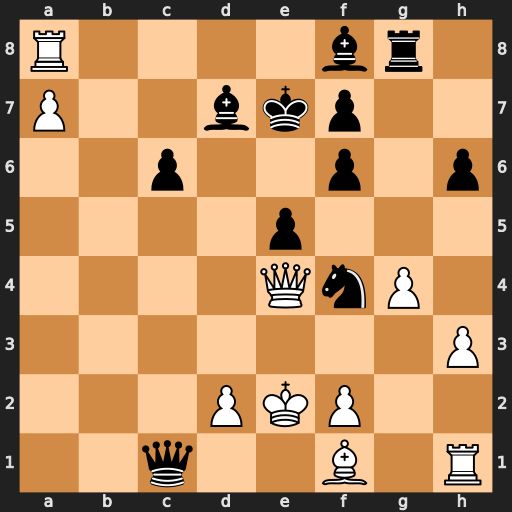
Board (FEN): R4br1/P2bkp2/2p2p1p/4p3/4QnP1/7P/3PKP2/2q2B1R
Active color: w
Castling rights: -
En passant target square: -
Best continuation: Kf3 Bxg4+ hxg4 Qd1+ Ke3